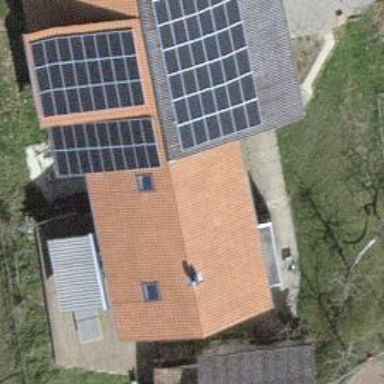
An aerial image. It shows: Solar photovoltaic panel generator.